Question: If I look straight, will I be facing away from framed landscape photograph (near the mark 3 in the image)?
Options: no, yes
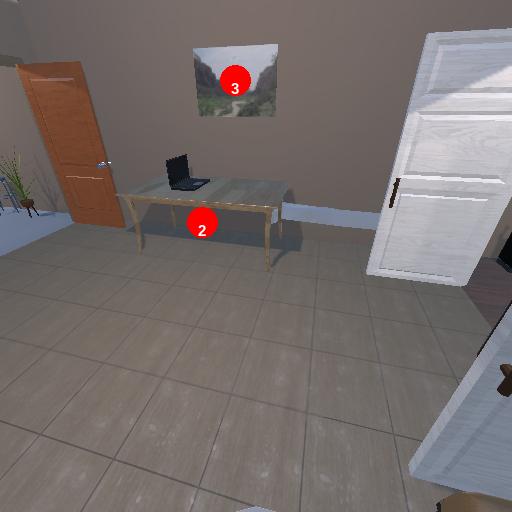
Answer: no